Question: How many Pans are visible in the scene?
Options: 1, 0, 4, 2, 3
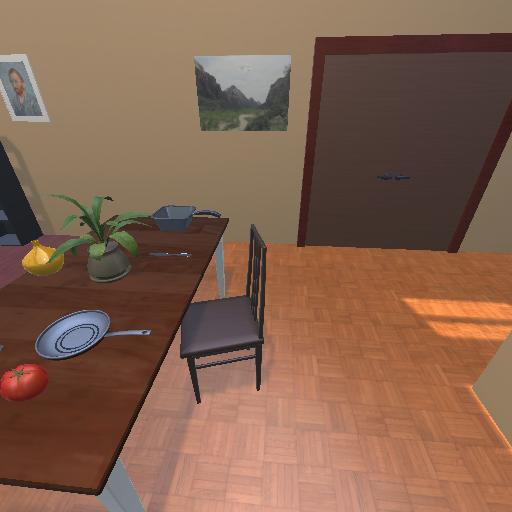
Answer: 1